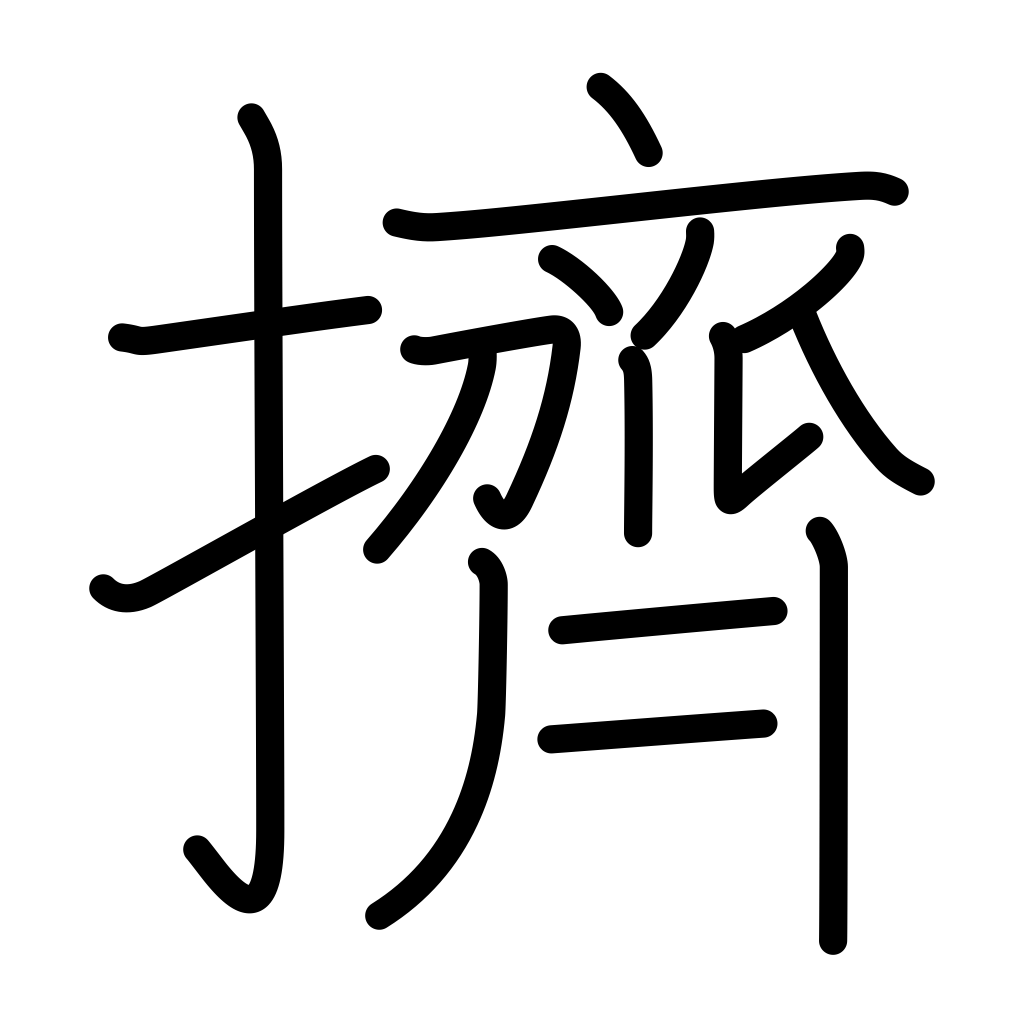
Meaning: push aside